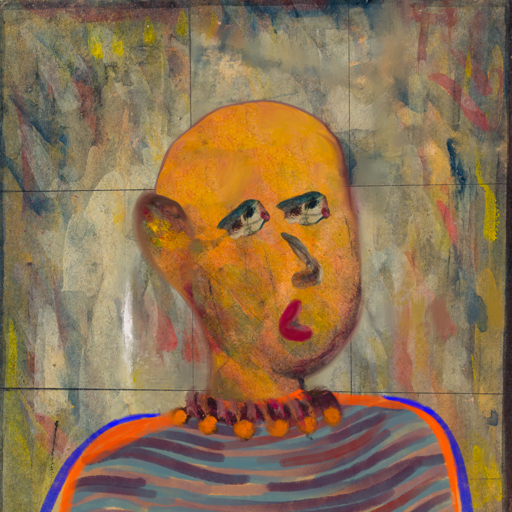
Background: GypsyMother, Head And Neck Side: Gypsy_Mother, Face Side: Pipe, Bust: Experience, Hair Side: Blank, Head Accessory: Blank, Second Necklace: Blank, Necklace: Doll, Baby: Blank